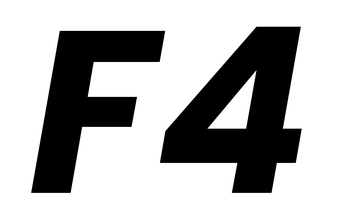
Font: Poppins-BoldItalic